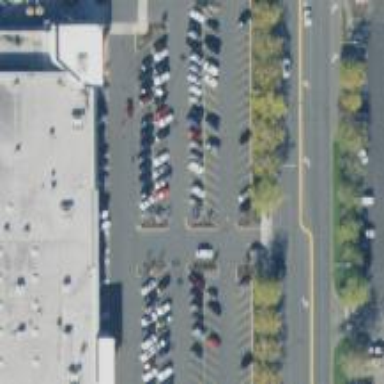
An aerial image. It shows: Trolley bay.